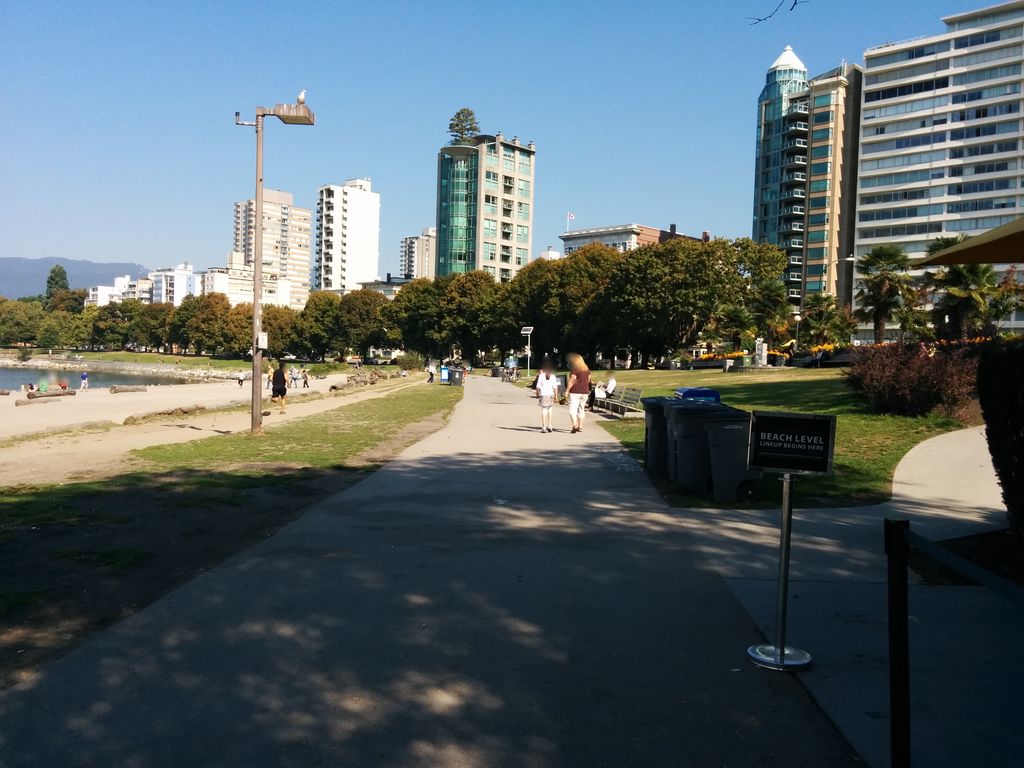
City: vancouver